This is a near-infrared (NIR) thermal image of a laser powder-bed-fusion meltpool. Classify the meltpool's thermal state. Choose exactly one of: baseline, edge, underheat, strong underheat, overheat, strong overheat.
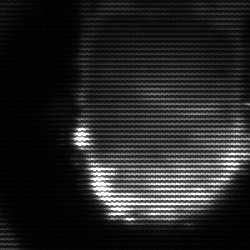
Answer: baseline